Question: I want to have a sitemap in the footer of my page that has a limit for a height and arranges the links as in the image below. The site is CMS so this must be flexible. Is it possible?
Any help is appreciated.

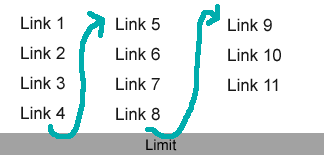
Answer: Hi you can used For this, you can use the
'''
<div id="multicolumn1">
<div class="child">Link 1</div>
<div class="child">Link 2</div>
<div class="child">Link 3</div>
<div class="child">Link 4</div>
<div class="child">Link 5</div>
<div class="child">Link 6</div>
<div class="child">Link 7</div>
<div class="child">Link 8</div>
<div class="child">Link 9</div>
<div class="child">Link 10</div>
<div class="child">Link 11</div>
<div class="child">Link 12</div>
'''
'''
div#multicolumn1{
-moz-column-count: 3;
-moz-column-gap: 33%;
-webkit-column-count: 3;
-webkit-column-gap: 33%;
column-count: 3;
column-gap: 33%;
}
.child{
height:20px;
}
'''
Live demo <URL>
Note: It does not work in IE.
For IE, you can use this JavaScript: CSS3 - <URL>